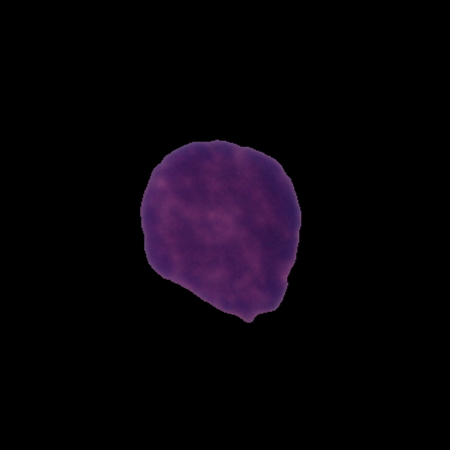
Label: cancer